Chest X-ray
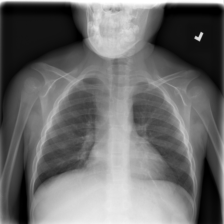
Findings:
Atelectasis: negative
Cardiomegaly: negative
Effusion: negative
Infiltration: negative
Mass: negative
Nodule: negative
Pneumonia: negative
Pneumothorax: negative
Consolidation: negative
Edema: negative
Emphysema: negative
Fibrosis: negative
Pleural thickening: negative
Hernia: negative